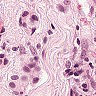
Metastatic tissue present: yes